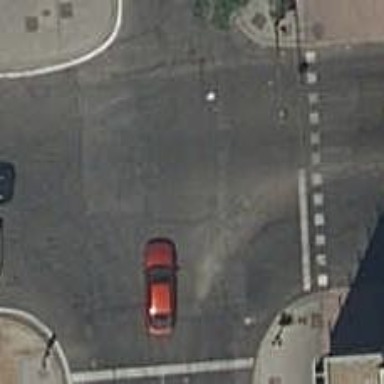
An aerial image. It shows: Road with traffic signals.